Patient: sex M, age 30
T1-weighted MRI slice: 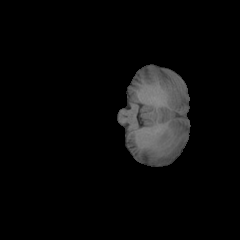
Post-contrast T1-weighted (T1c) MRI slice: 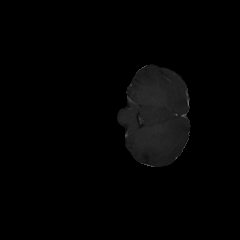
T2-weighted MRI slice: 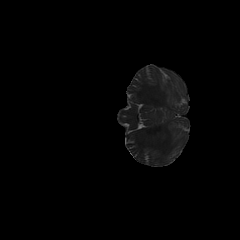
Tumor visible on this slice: no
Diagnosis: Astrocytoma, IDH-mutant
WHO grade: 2